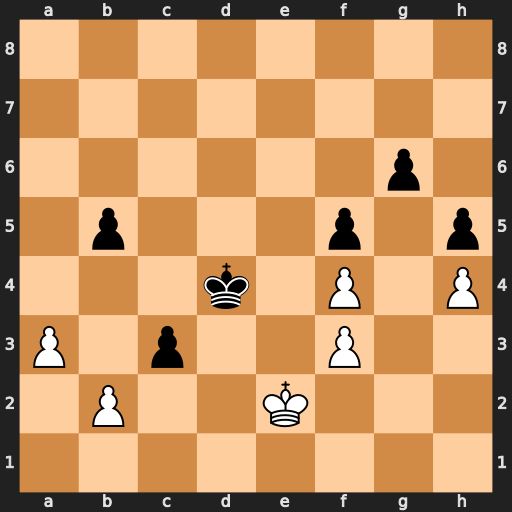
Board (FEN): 8/8/6p1/1p3p1p/3k1P1P/P1p2P2/1P2K3/8
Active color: w
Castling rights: -
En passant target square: -
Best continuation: b3 c2 Kd2 c1=Q+ Kxc1